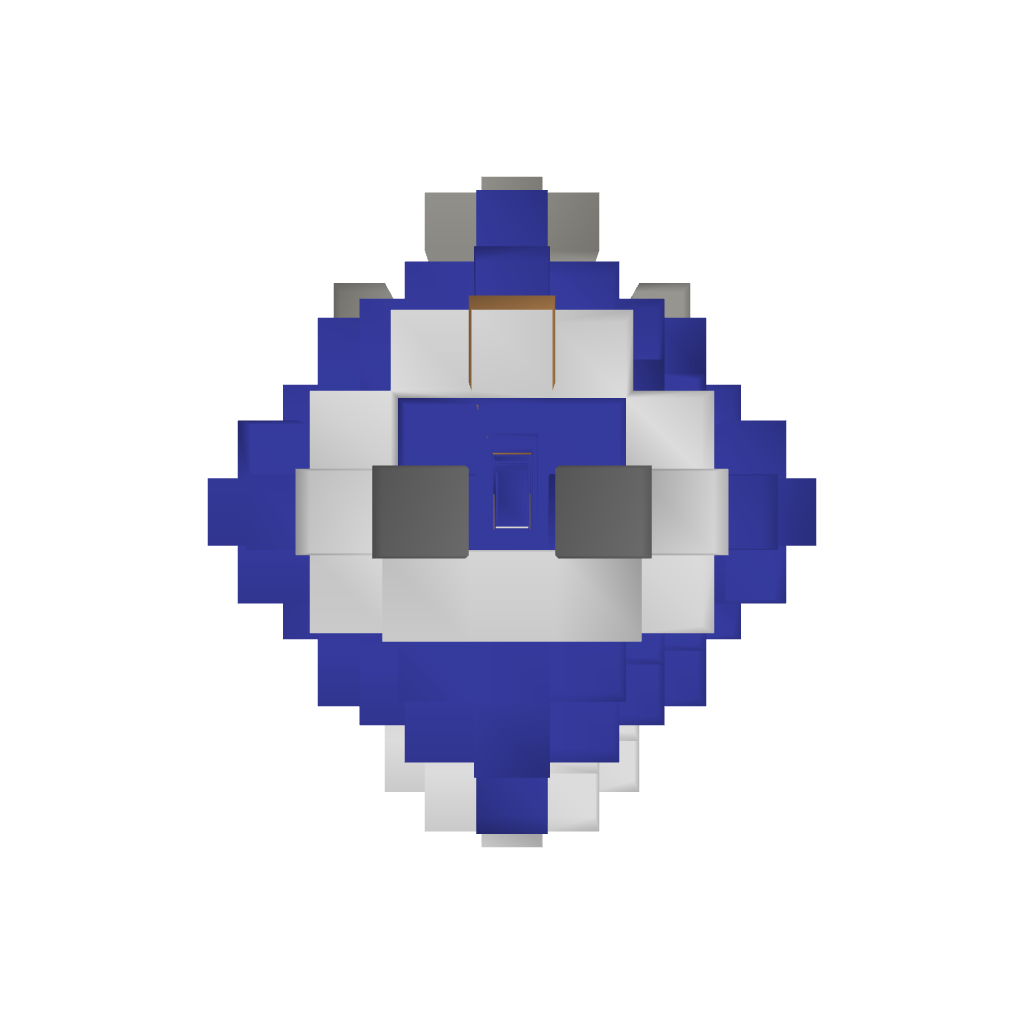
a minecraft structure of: Subersible Torpedo Airship Tiger Shark